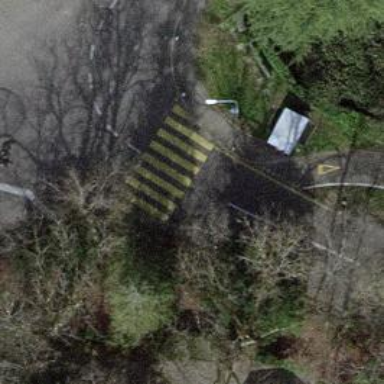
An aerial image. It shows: Road with "give way" sign.